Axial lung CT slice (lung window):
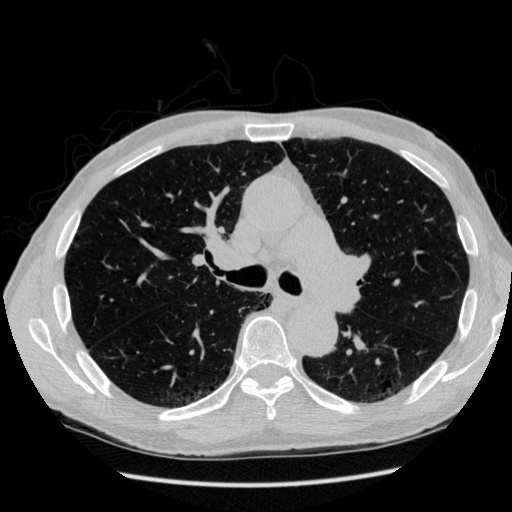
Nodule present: no